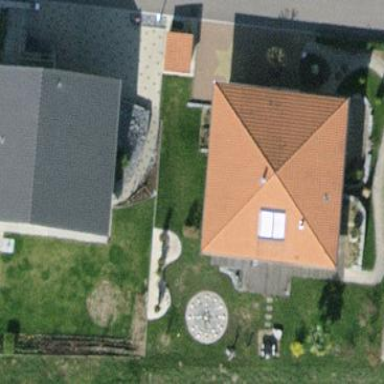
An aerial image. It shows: Detached building with pyramidal tile roof.